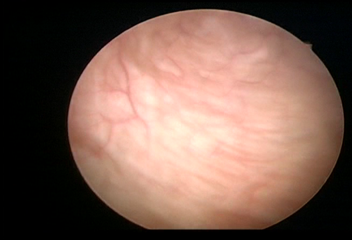
Modality: WLC
Class: Normal mucosa
Bladder cancer association: No